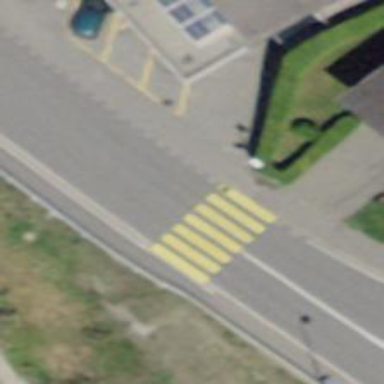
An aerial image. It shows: Uncontrolled footway crossing with markings.